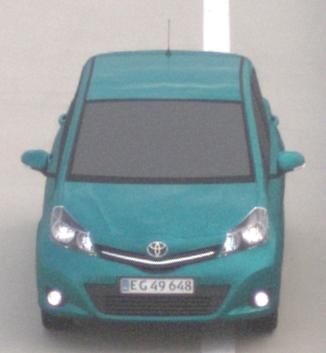
Make: Toyota
Model: Yaris 1.0
Detailed model: Yaris (XP9)
Model produced from: 2009/01
Model produced until: 2010/10
Doors: 3
Color: blue
Road condition: dry road
Daytime: midday
Contrast: low contrast